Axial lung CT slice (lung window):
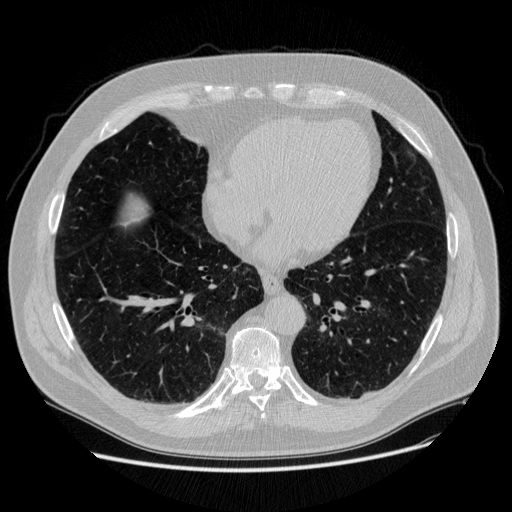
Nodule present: no